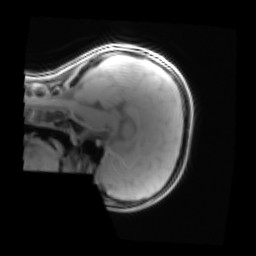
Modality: PDw
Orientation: sagittal
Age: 10
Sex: female
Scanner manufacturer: siemens
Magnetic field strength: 3 T
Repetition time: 0.25 s
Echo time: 0.00103 s